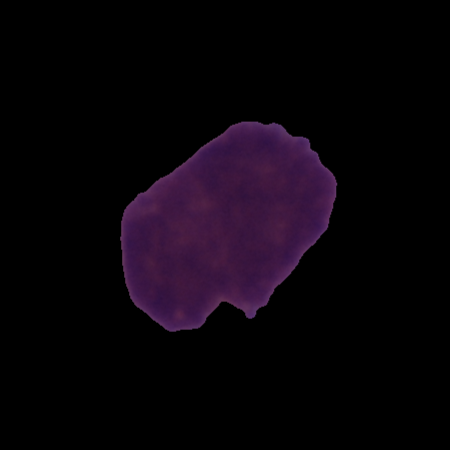
Label: cancer